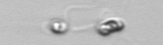
Label: flagellate